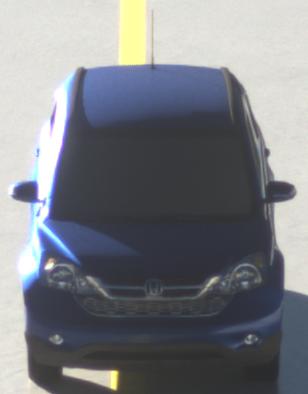
Make: Honda
Model: CR-V
Detailed model: CR-V (III) (04/10 - 10/12)
Model produced from: 2010
Model produced until: 2012
Doors: 5
Color: blue
Road condition: wet road
Daytime: morning or afternoon
Contrast: high contrast